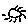
Label: sun